Question: I am using <URL> to show some data in a tabular format.
It looks like this:

The last column, the one with the name 'Status', has hyperlinks that the user can click on.
What I am not able to figure out is to get the 'Name' column value when the hyperlink for that row is clicked!!!
So when you click on the 'Disable' link for the first row, I want to get the value 'force awakens'.
I have not included any code here as it is very straight forward that I used from the creator's website.
Thanks in advance.
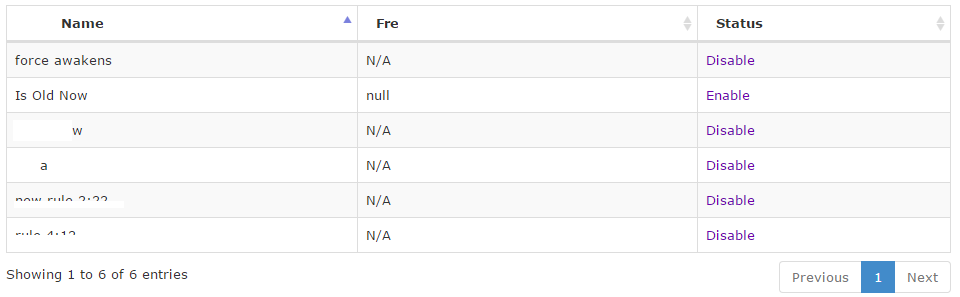
Answer: You can get specific row content through the API - 'table.row().data()' - by passing the '<tr>' parent element :
'''
$("#example").on('click', 'a', function() {
alert('Name is: '+table.row($(this).closest('tr')).data()[0]);
});
'''
demo -> <URL>